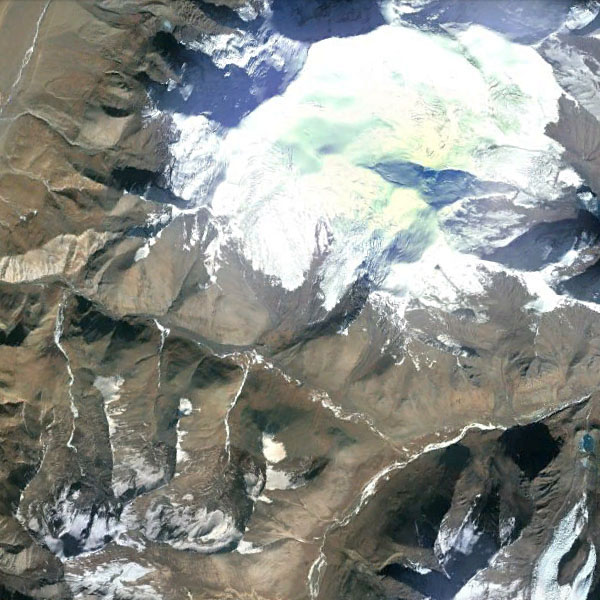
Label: Mountain